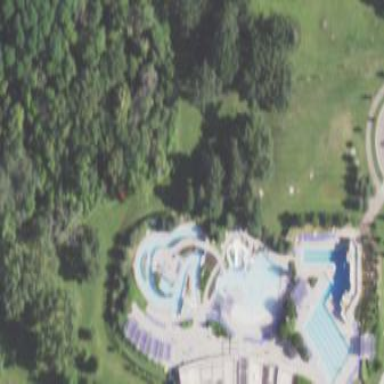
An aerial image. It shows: Water park.